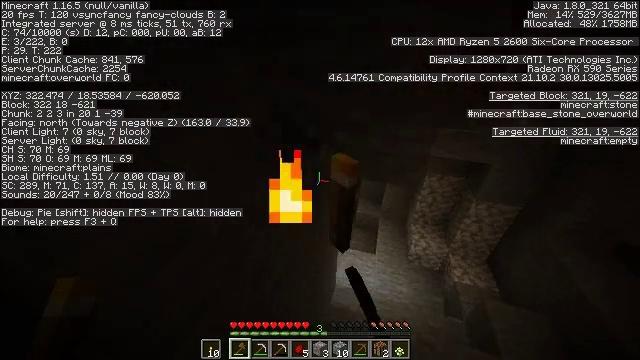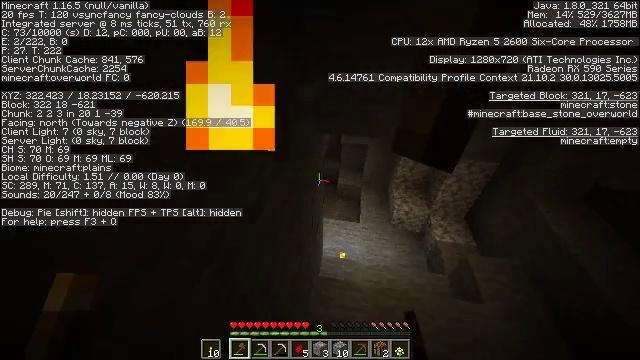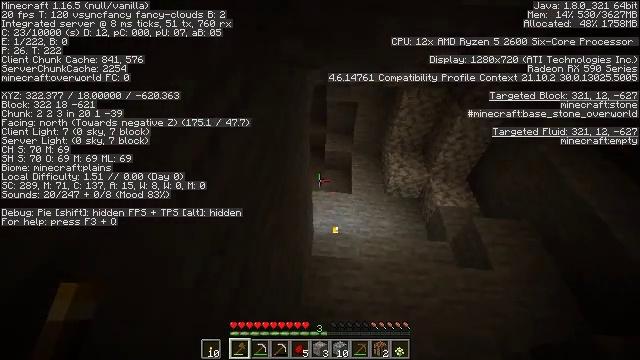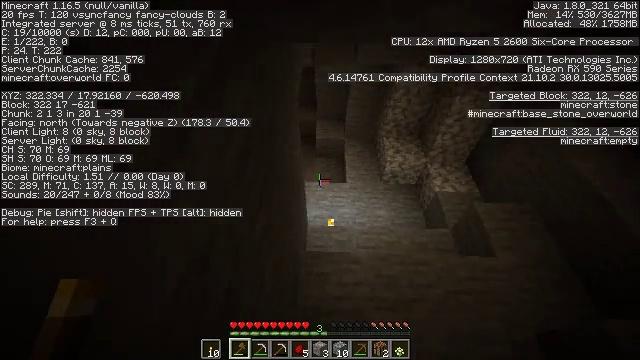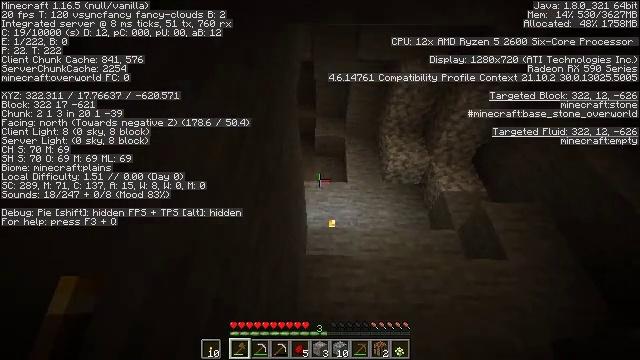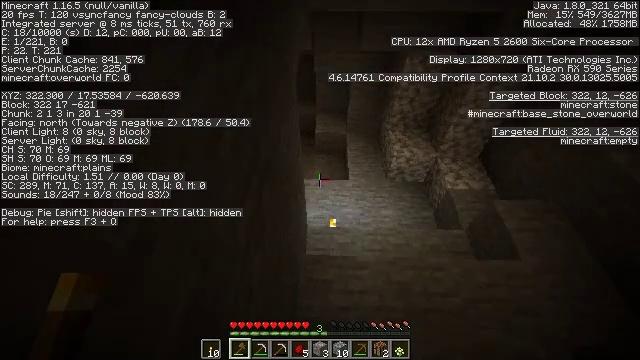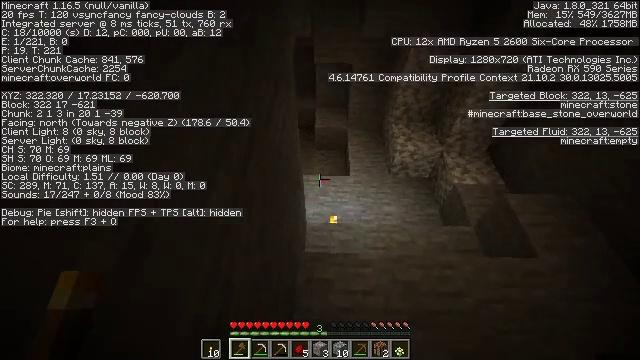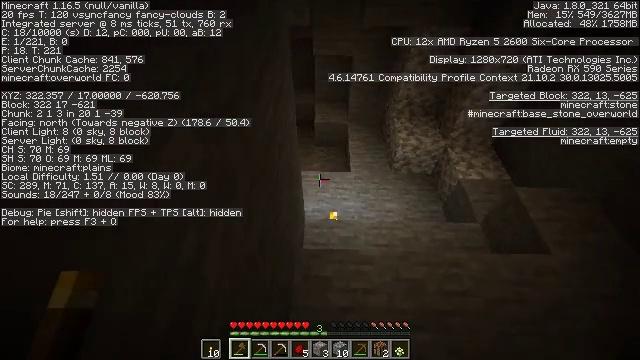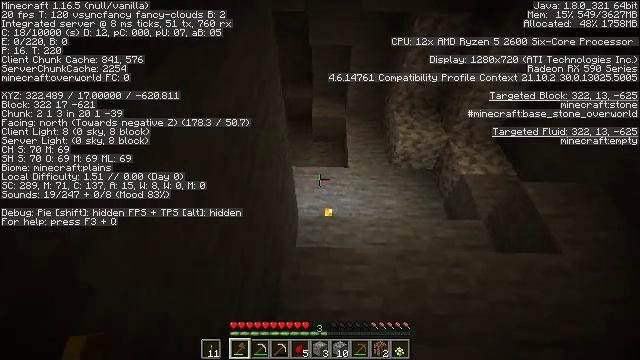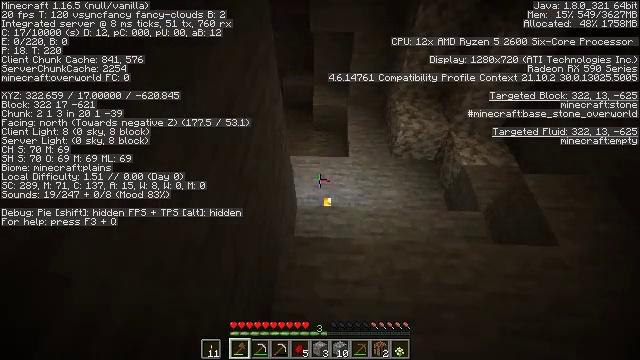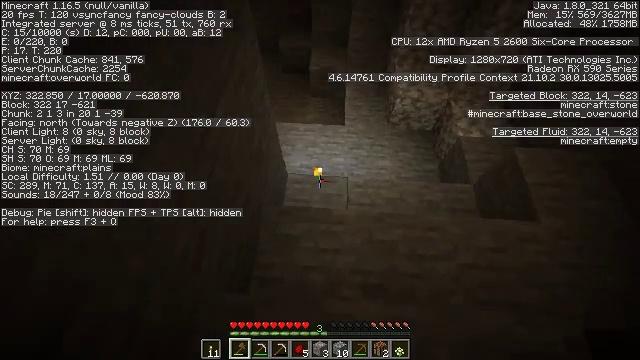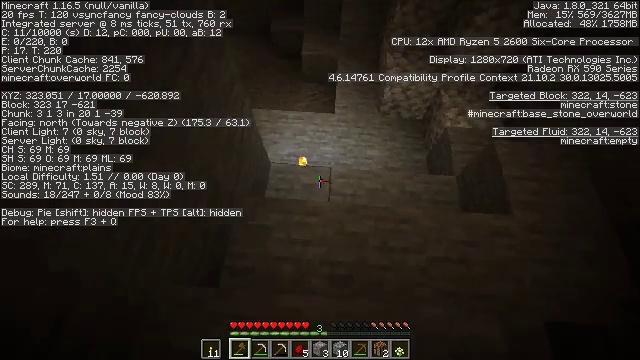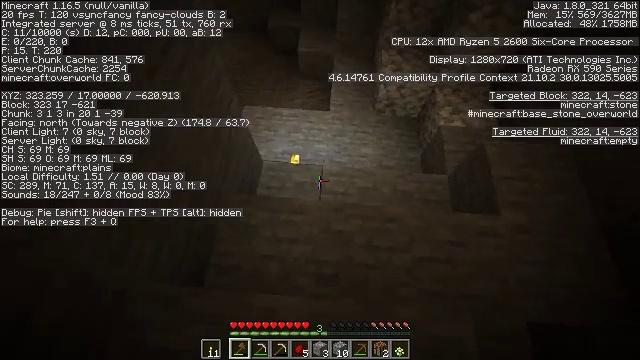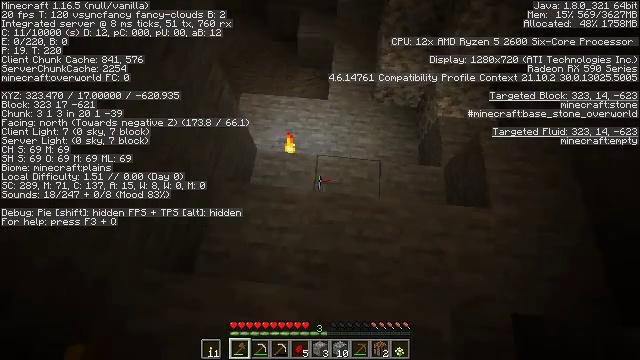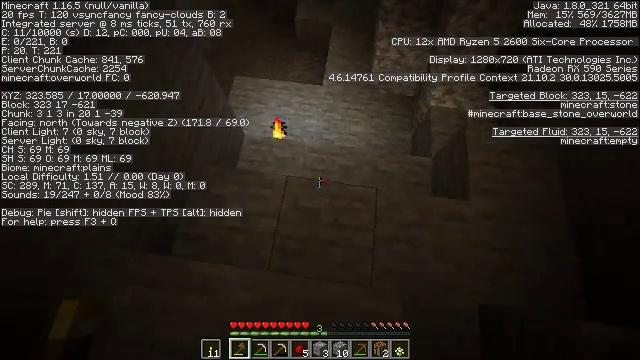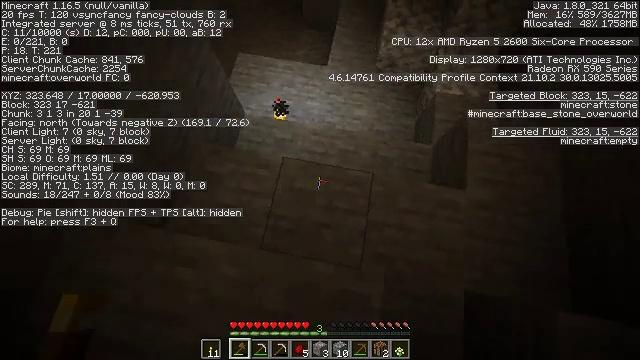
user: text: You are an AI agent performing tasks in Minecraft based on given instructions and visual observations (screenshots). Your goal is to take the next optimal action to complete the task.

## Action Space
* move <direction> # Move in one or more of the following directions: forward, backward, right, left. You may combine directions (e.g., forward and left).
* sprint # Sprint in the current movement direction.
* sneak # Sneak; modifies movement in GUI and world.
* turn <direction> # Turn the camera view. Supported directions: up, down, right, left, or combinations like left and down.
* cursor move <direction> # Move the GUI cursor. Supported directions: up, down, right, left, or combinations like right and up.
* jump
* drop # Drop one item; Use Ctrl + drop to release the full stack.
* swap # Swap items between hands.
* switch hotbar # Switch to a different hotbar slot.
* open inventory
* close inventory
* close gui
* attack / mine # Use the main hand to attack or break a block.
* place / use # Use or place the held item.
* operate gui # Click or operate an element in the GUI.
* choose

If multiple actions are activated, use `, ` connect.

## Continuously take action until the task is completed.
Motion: motion action
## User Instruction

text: Left click to collect the wall torch.
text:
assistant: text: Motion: turn right and down
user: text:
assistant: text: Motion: turn right and down
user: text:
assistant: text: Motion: turn right and down
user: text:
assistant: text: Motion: no_op
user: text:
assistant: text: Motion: no_op
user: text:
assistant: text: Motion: move right
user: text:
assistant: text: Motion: move right
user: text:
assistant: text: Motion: move right
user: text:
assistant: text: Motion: move right, turn down
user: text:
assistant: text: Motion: move right, turn left and down
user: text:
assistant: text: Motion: move right, turn down
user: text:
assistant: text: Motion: move right, sprint
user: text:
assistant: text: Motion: move right, sprint, turn left and down
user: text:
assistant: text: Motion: sprint, turn left and down
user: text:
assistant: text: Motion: sprint, turn left and down
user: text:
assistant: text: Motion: sprint, turn left and down
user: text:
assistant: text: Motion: sprint, turn left
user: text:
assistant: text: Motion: turn left
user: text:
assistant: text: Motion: turn left
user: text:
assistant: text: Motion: turn left
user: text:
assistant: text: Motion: no_op
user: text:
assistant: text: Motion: turn up
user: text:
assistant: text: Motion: move forward, turn up
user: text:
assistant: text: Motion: move forward
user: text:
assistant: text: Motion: move forward, turn right
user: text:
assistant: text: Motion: move forward, turn right
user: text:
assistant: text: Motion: move forward
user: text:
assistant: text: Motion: move forward
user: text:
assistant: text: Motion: move forward, turn down
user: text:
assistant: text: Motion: move forward, turn down